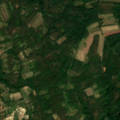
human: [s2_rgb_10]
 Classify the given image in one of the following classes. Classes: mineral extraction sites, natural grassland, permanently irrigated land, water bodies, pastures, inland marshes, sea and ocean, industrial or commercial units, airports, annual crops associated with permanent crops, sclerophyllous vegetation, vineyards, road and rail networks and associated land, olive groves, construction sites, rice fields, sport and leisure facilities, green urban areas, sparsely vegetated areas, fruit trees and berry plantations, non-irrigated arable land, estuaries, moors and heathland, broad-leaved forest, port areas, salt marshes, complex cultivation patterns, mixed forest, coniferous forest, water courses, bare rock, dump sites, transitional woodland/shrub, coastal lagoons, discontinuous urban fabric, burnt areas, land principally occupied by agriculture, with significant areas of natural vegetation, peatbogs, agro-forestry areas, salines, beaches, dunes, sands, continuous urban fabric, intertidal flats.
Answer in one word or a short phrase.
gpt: land principally occupied by agriculture, with significant areas of natural vegetation, broad-leaved forest